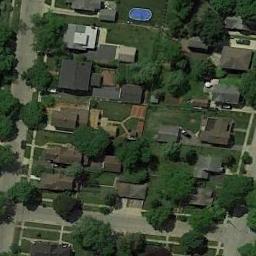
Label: medium_residential